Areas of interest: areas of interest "Shopping Mall"
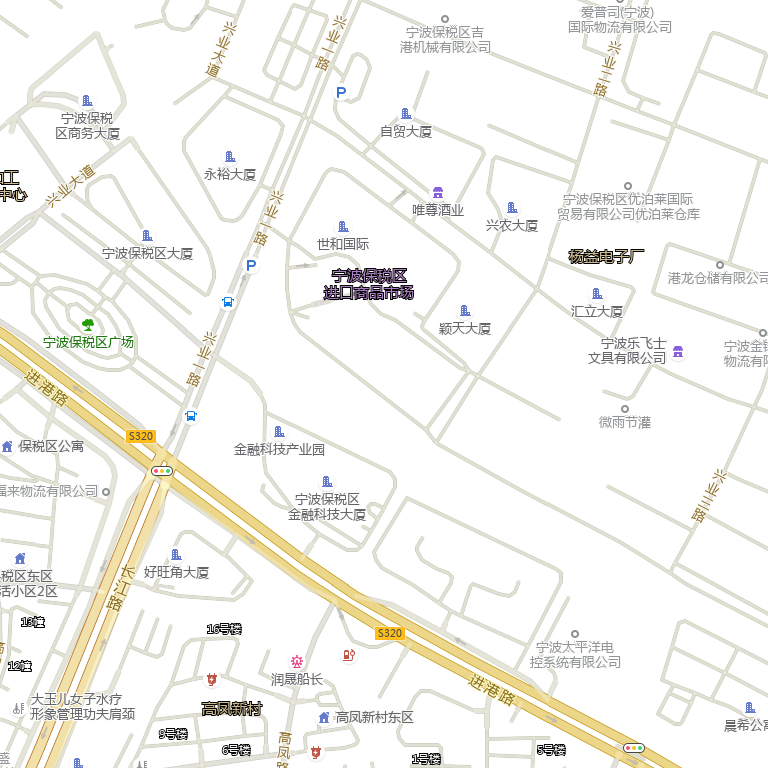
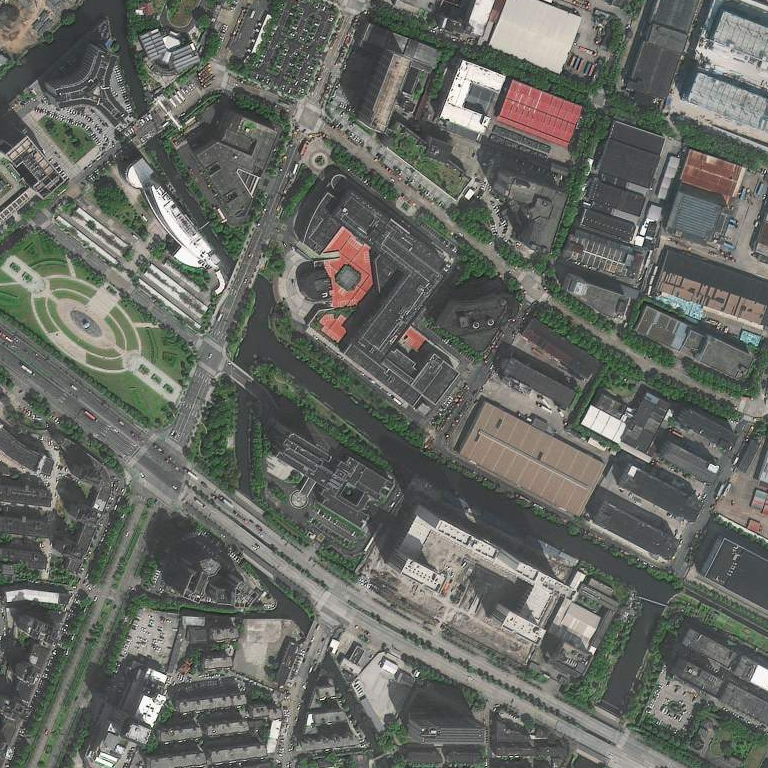